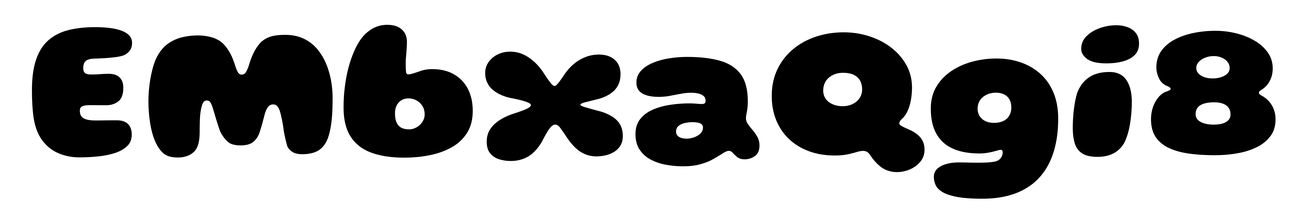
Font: Gluten_ExtraBold